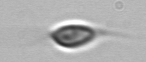
Label: Chrysochromulina